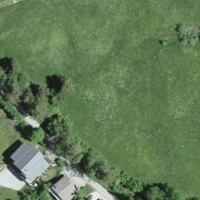
EUNIS habitat code: 52
Species observed at this site:
Campanula glomerata